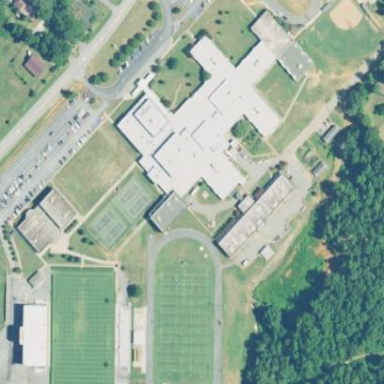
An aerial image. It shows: School.